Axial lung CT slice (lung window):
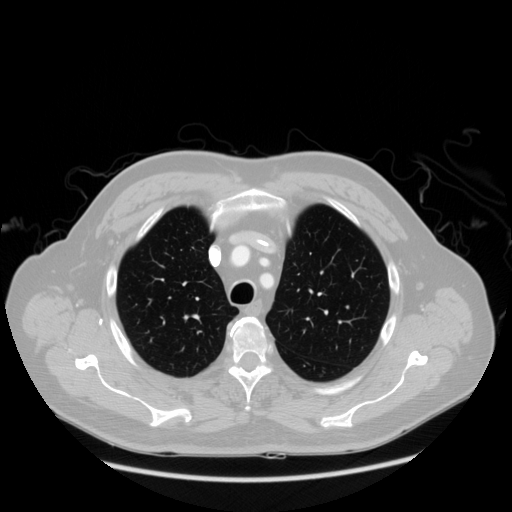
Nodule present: no